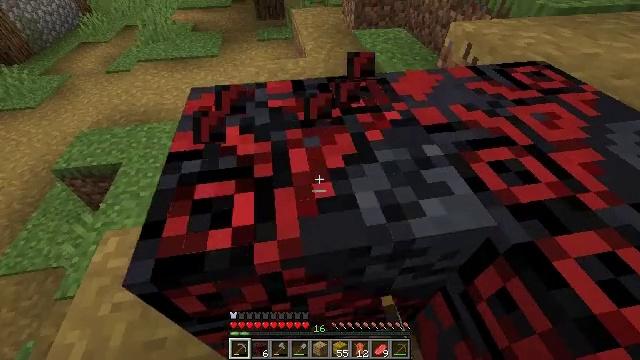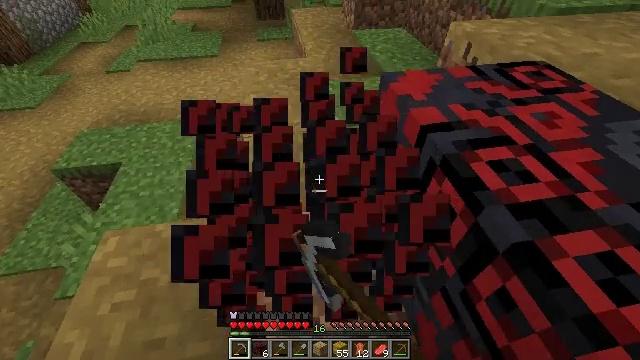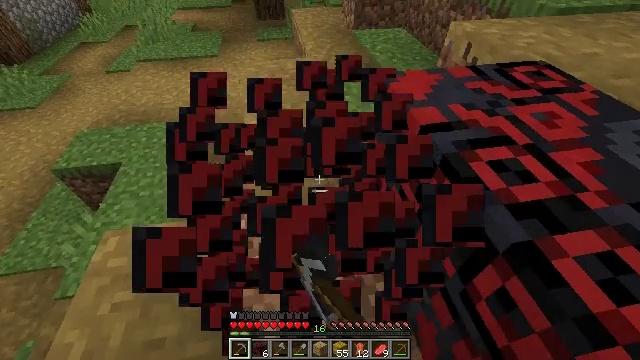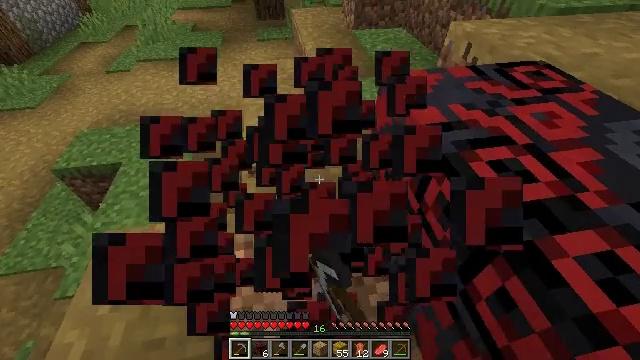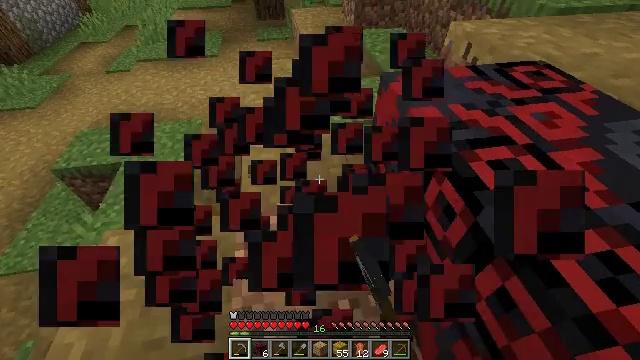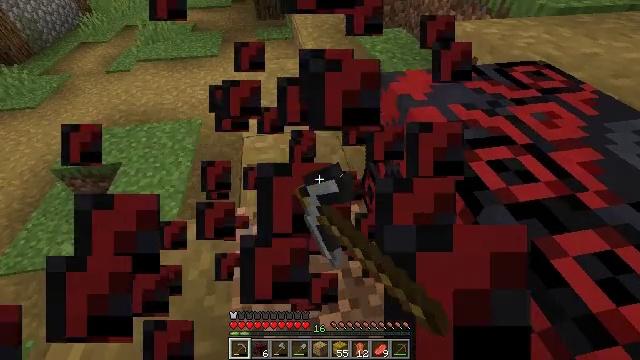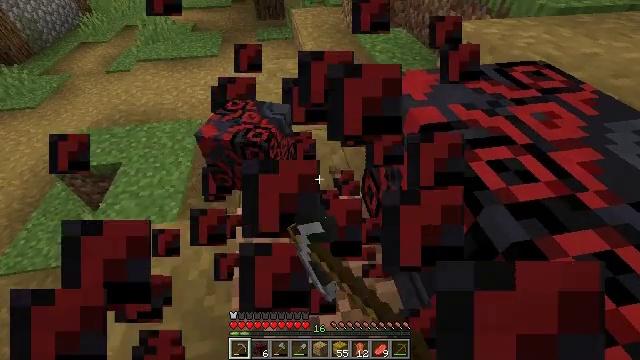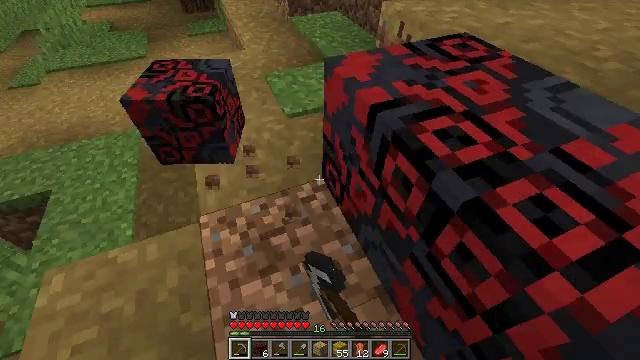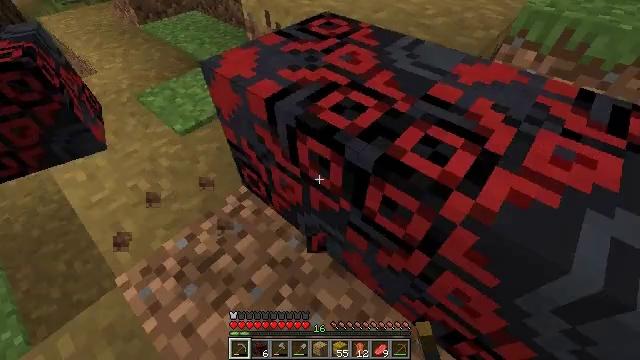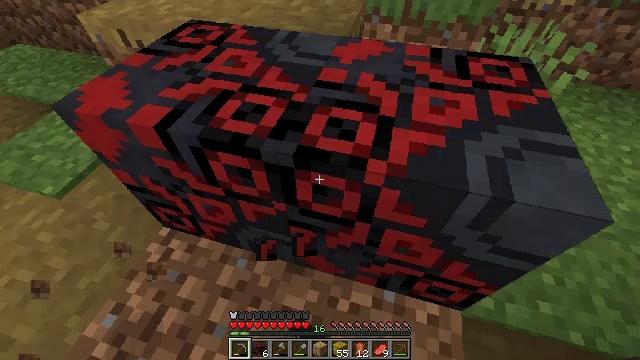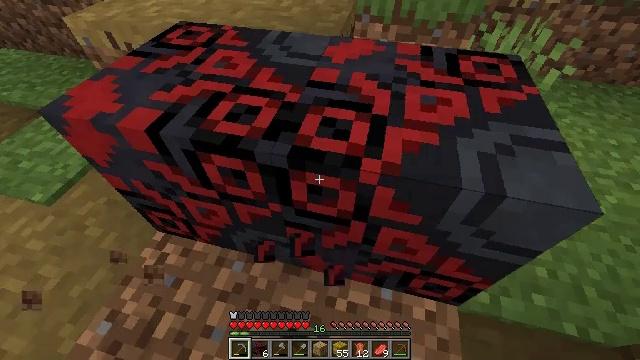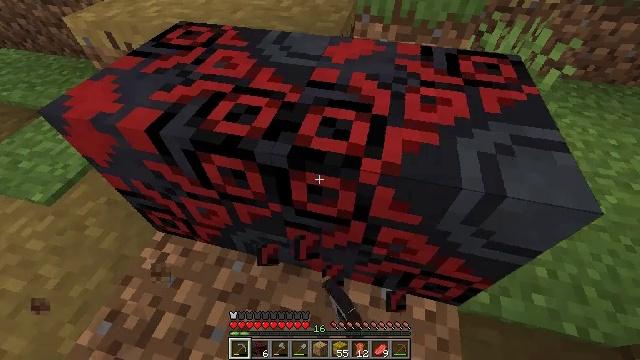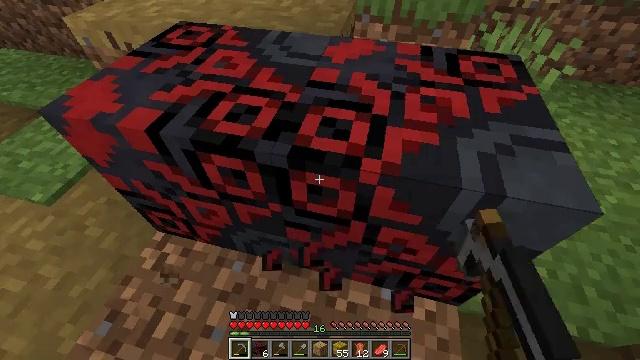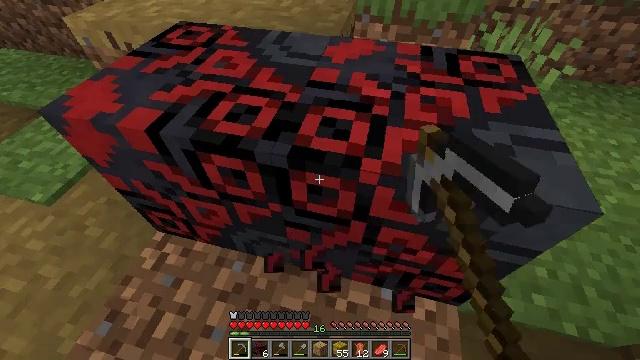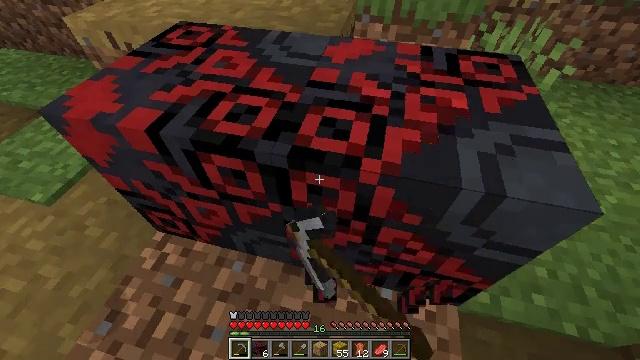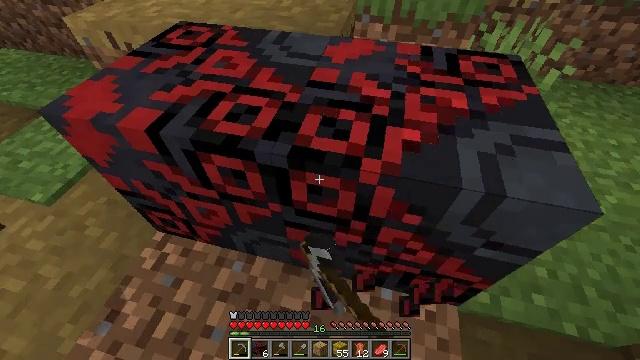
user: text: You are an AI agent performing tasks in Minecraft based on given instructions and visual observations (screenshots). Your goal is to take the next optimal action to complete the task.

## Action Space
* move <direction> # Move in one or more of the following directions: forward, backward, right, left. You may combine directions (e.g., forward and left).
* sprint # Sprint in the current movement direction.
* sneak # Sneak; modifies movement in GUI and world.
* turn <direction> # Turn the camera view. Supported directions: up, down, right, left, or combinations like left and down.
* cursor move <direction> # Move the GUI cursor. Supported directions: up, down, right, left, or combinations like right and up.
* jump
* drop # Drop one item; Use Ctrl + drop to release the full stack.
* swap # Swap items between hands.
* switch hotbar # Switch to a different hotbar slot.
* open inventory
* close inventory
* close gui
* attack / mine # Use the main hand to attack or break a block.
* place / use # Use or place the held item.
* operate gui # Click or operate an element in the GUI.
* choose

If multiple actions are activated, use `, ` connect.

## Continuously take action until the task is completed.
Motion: motion action
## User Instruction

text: Break the black glazed terracotta block.
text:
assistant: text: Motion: attack / mine
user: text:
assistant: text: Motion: attack / mine
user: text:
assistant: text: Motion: attack / mine
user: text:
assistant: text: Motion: attack / mine
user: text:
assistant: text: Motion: attack / mine
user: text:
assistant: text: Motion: attack / mine
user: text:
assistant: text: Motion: turn right and down, attack / mine
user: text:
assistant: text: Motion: turn right and down, attack / mine
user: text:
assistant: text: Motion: turn right, attack / mine
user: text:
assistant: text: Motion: turn right, attack / mine
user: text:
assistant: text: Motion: attack / mine
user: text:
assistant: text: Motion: attack / mine
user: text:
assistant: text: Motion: attack / mine
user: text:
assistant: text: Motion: attack / mine
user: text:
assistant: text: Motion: attack / mine
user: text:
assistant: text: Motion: attack / mine
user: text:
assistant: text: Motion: attack / mine
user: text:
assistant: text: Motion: attack / mine
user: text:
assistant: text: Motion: attack / mine
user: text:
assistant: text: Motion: attack / mine
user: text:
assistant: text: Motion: attack / mine
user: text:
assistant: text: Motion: attack / mine
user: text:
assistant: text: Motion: attack / mine
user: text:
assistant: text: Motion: attack / mine
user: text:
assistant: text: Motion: attack / mine
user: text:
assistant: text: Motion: attack / mine
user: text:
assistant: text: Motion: turn left and up, attack / mine
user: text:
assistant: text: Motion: turn left, attack / mine
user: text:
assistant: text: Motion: attack / mine
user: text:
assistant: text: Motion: attack / mine